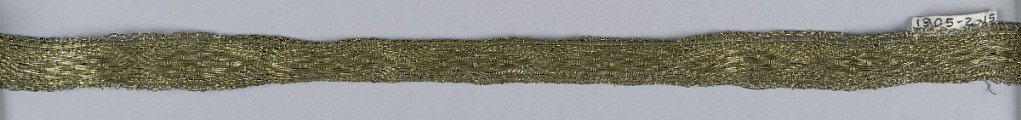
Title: Trimming
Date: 17th century
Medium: silk, metal foil, metallic thread Technique: woven
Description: Loosely woven in a design of lozenges set between borders formed by flat strips.